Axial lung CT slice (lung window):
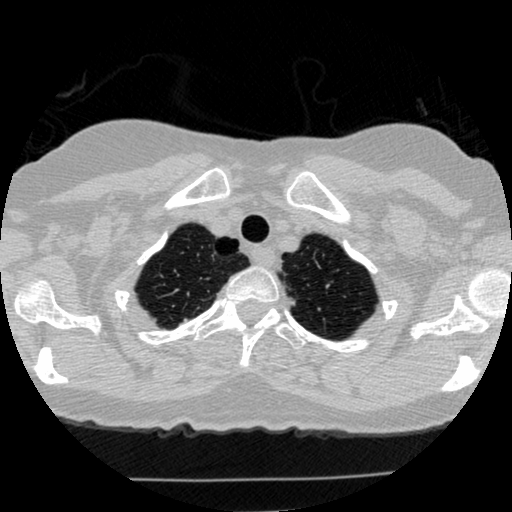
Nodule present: no